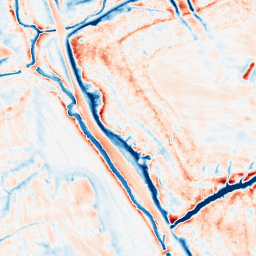
Category: edge_preserving
Decomposition family: anisotropic_diffusion
Decomposition parameters: iterations: 50
kappa: 30
gamma: 0.2
Upsampling method: sinc_blackman
Upsampling parameters: scale: 2
kernel_size: 16
Upsampling scale: 2